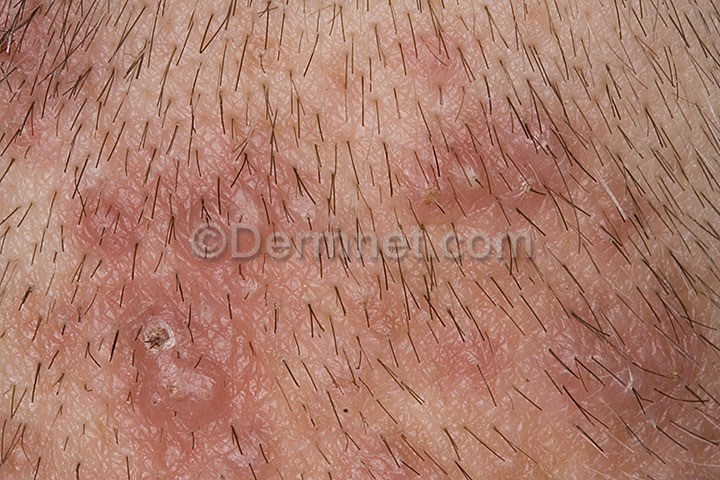
Disease: Hair Loss Photos Alopecia and other Hair Diseases